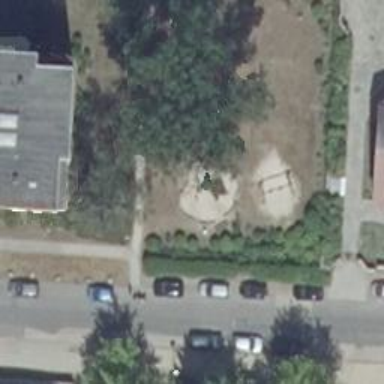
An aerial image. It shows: Playground area for leisure activities on the land.